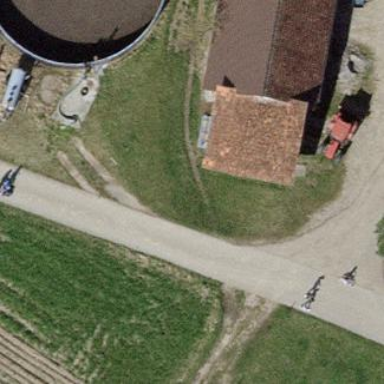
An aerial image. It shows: Shed building.